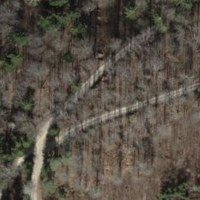
EUNIS habitat code: 41
Species observed at this site:
Sambucus racemosa